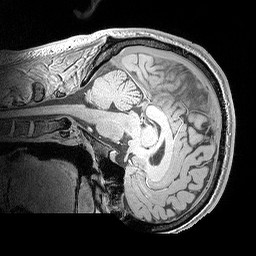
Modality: MP2RAGE
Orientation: sagittal
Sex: male
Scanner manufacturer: siemens
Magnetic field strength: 3 T
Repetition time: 5 s
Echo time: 0.00292 s